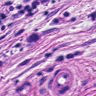
Metastatic tissue present: yes